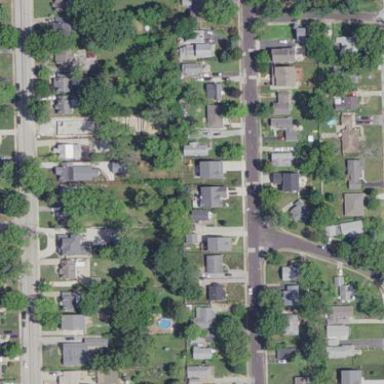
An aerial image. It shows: Residential area consisting of single-family homes.